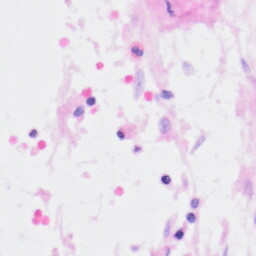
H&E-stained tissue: Kidney